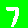
Digit: 7